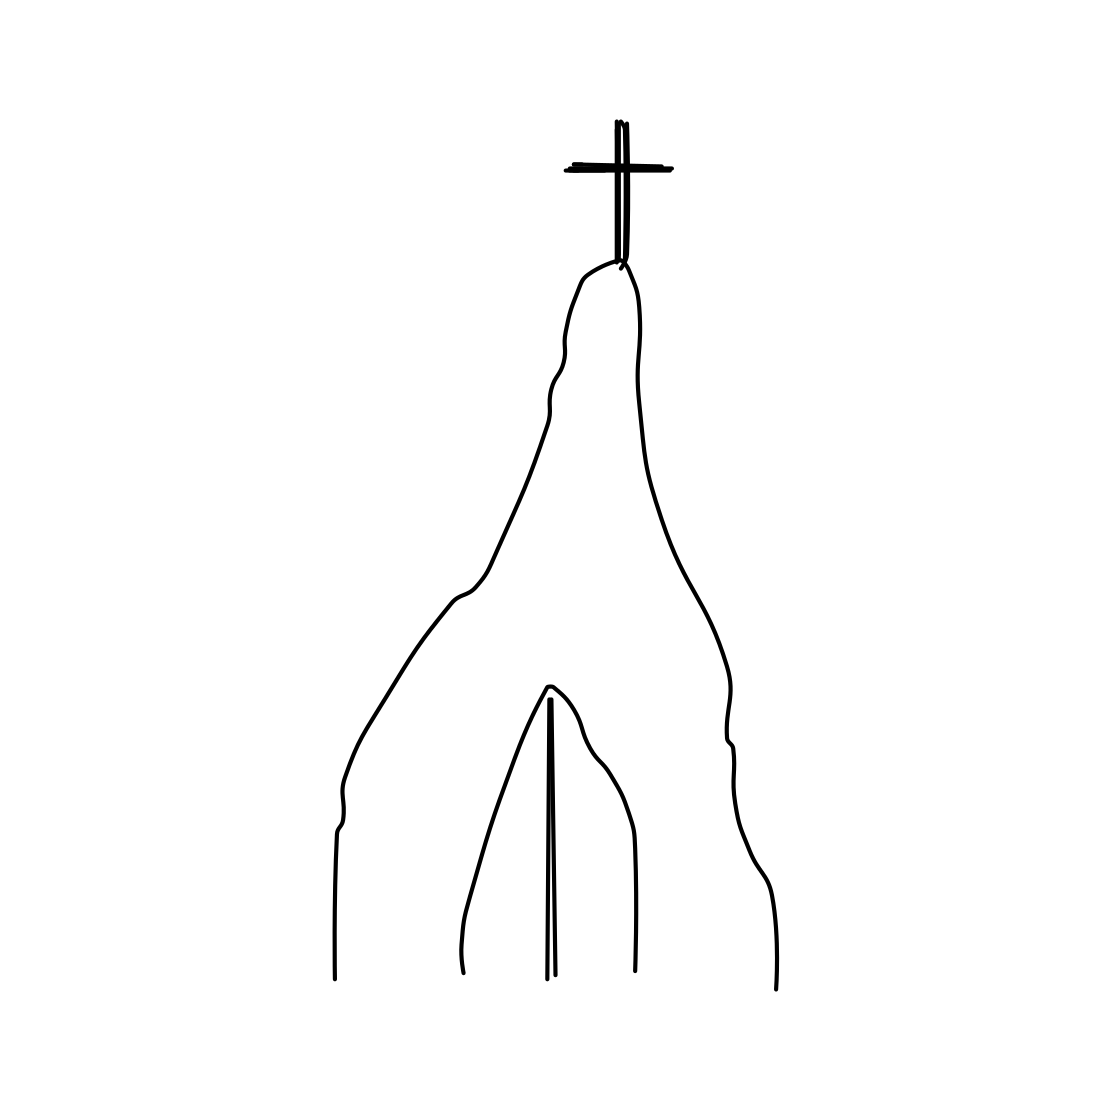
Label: church